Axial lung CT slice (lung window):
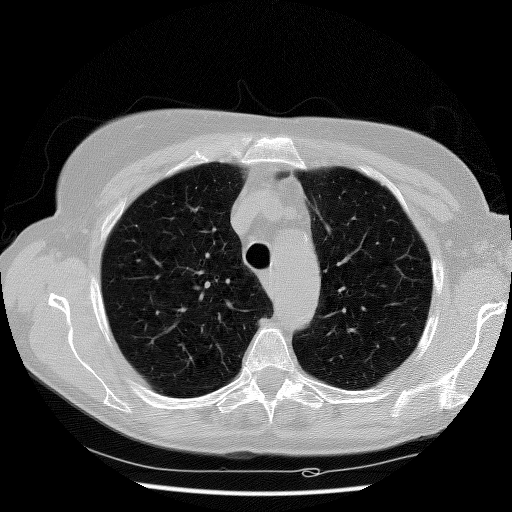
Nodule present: no